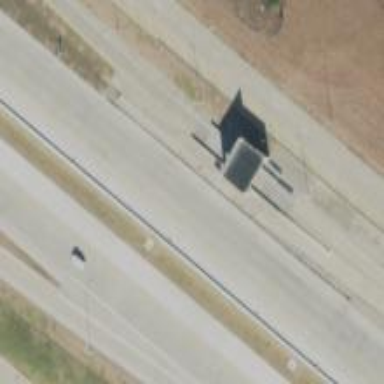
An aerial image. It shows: Toll gantry on the road.